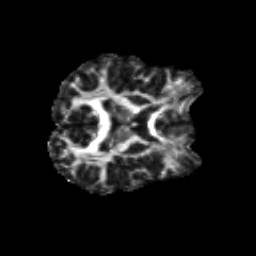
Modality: FA
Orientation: axial
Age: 19
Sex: female
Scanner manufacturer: siemens
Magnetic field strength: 3 T
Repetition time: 8.8 s
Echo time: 0.085 s